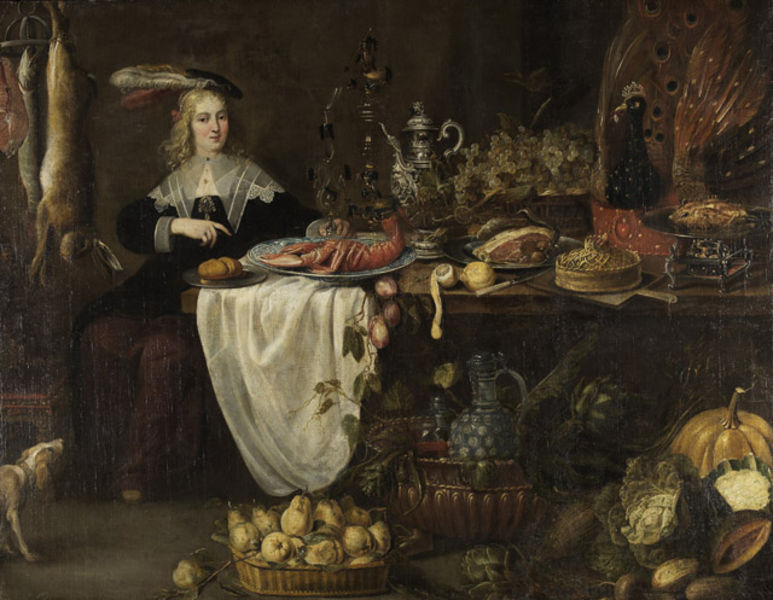
Titel: Tafelstilleben mit sitzender Dame
Künstler: Adriaen van Utrecht
Standort: Karlsruhe
Institution: Staatliche Kunsthalle Karlsruhe
Schlagwörter: blätter, feder, gemälde, hand, mann, vogel, weiß, gelb, grün, sitzen, finger, frau, glas, grau, hut, hüte, kleid, kopfbedeckungen, orange, schwarz, tisch, hund, obst, rot, tuch, schleife, mütze, mützen, barock, federn, kragen, mensch, messer, samt, schale, schüssel, silber, teller, tod, tot, holland, niederlande, tischdecke, tischtuch, boden, gewand, reich, sitzend, decke, spitzen, blatt, person, locken, blumenkohl, frucht, früchte, gemüse, hase, hasen, kanne, kohl, krug, kürbis, stilleben, stillleben, trauben, vase, federhut, kopfbedeckung, äpfel, magd, herbst, wild, essen, tafel, zeigefinger, korb, brot, platte, zeigen, birne, zwiebel, fleisch, schinken, melone, birnen, hummer, nahrung, vergänglichkeit, gefäss, brett, kuchen, kupfer, pfau, speisen, festlich, festmahl, mahl, jagd, holzbrett, karaffe, küche, fisch, weissw, weintrauben, üppig, fasan, kaninchen, hahn, käse, kürbisse, zitrone, niederland, zitronen, pfauenfeder, krebs, zitrusfrüchte, erntedank, brötchen, kruf, lebensmittel, torte, frühe neuzeit, luxus, buffet, quitten, birenen, semmel, kupferkessel, karave, wirsing, pfauenauge, zinngeschirr, artischocke, opulent, unklarheit, vielheit, dinner, artischoke, artischocken, kürbiss, zirtone, pastete, alter meister, hercst, kürbiis, üastete, mittelalterliche frau, hasetisch, kücke, wä, dienner, korb mit äpfeln, fleischplatten, südfruechte, geschlachtetet hasen, na hallo??